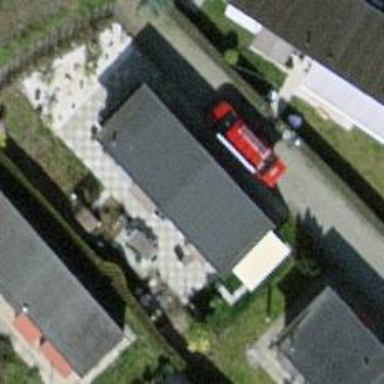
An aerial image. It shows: Static caravan.